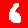
Digit: 6